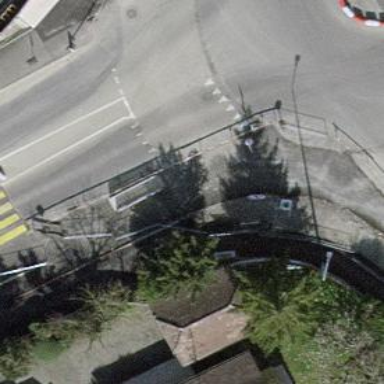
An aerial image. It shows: Kerb serving as barrier.